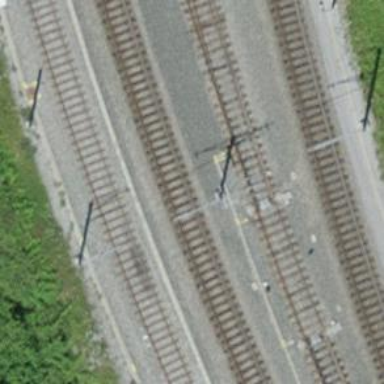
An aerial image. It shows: Railway switch.